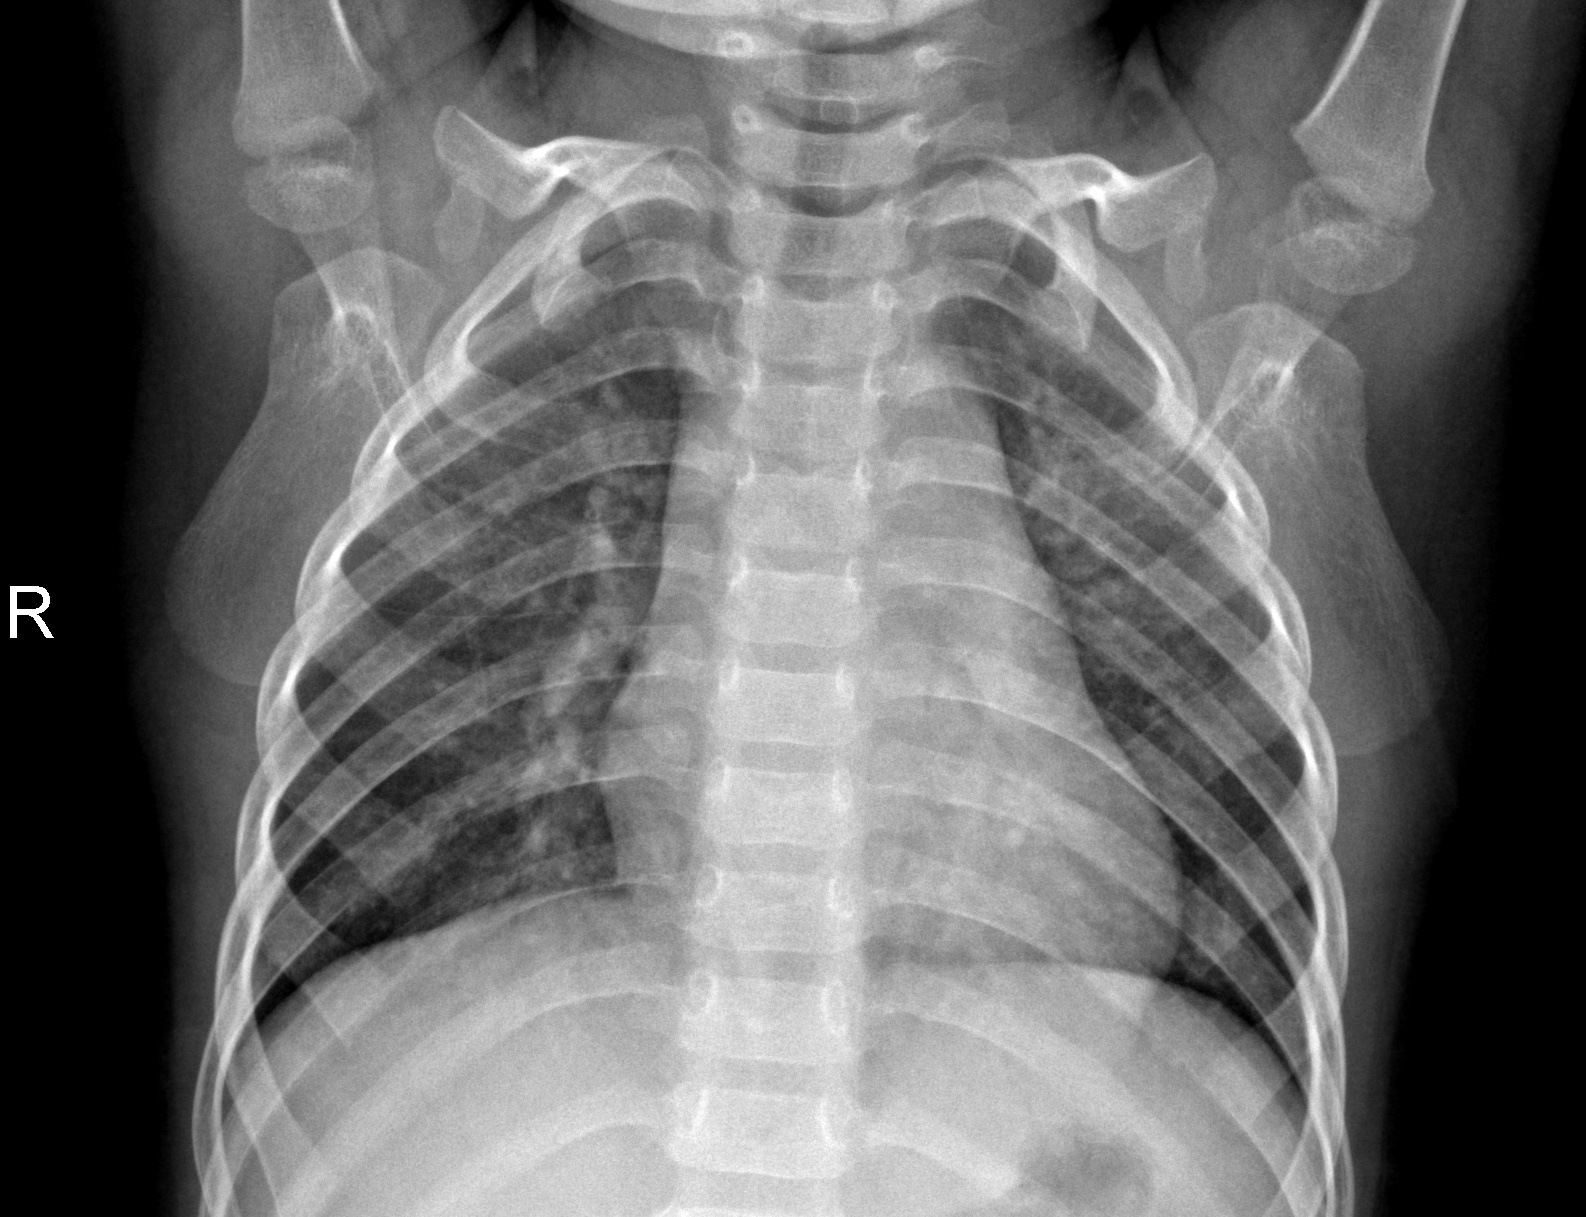
Diagnosis: NORMAL